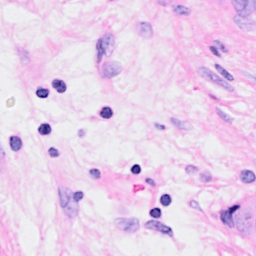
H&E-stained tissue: Breast